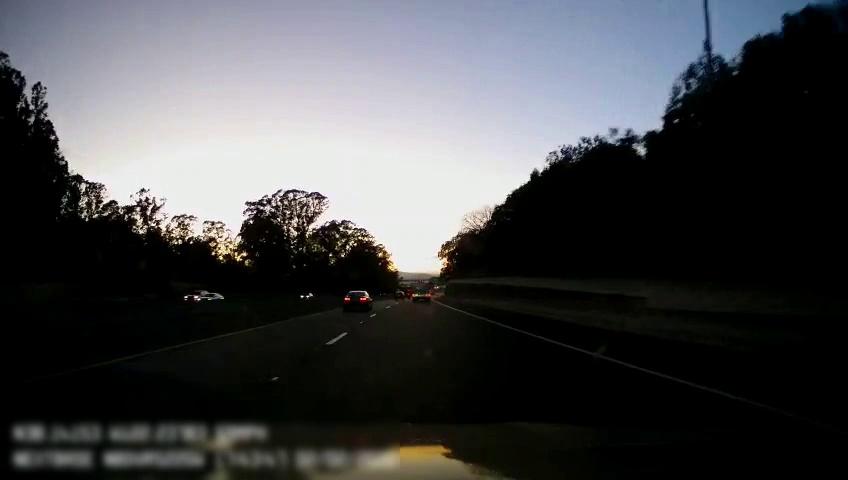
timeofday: Dusk/Dawn/Twilight
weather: Sunny
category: Drivable Space
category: Vehicles | Car
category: Vehicles | Car
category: Vehicles | Other LV
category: Vehicles | Car
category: Vehicles | SUV
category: Vehicles | SUV
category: Lanes | Alternate Lane
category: Lanes | Alternate Lane
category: Lanes | Alternate Lane